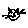
Label: cat